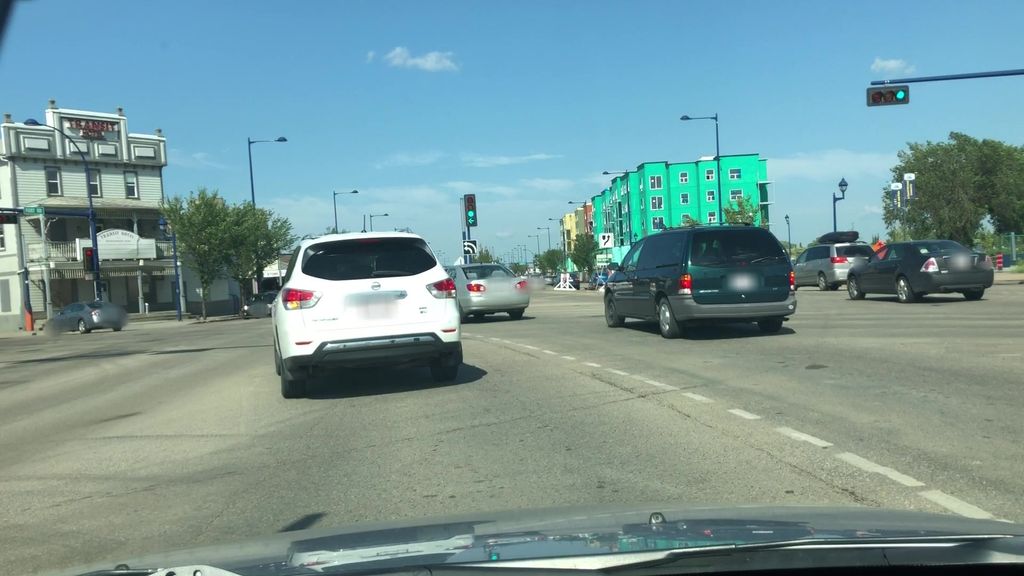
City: edmonton